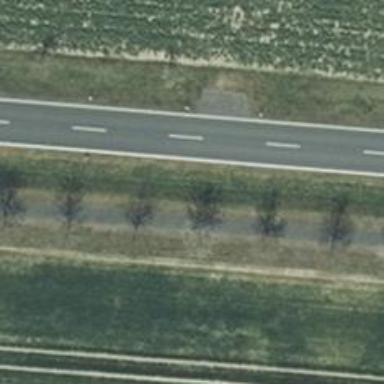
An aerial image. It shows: Deciduous broadleaved tree.